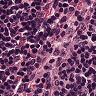
Metastatic tissue present: no